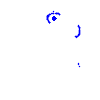
Particle: pion